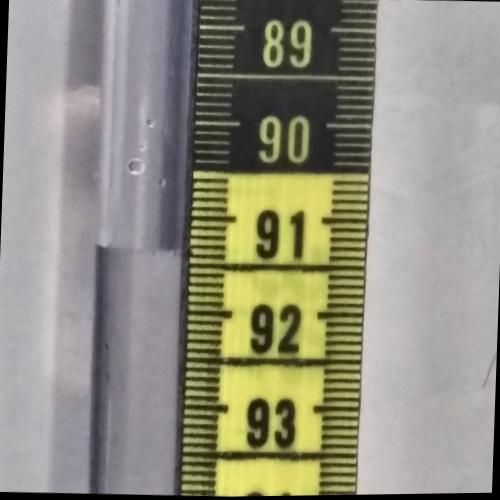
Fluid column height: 91.4 cm